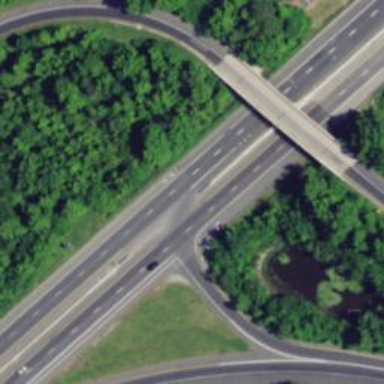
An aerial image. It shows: Trunk link highway with asphalt surface.